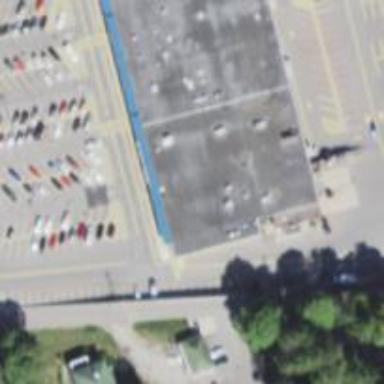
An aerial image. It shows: Supermarket.